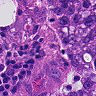
Metastatic tissue present: yes